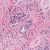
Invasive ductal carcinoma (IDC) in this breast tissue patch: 1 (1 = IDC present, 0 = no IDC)